Aerial crown-view tile of a tropical tree (Barro Colorado Island, Panama), acquired 20250818:
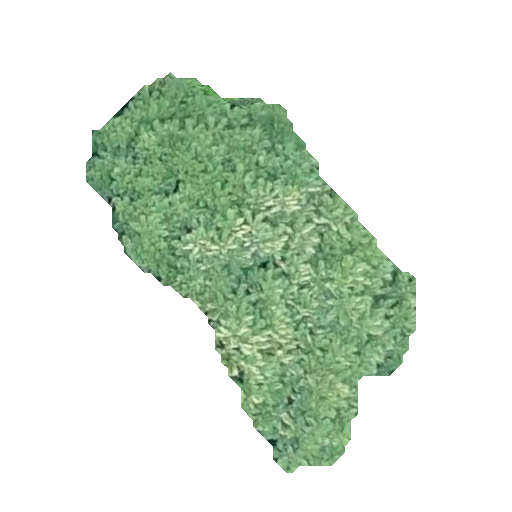
Species: Jacaranda copaia
GBIF accepted scientific name: Jacaranda copaia
Crown area: 100.725 m²